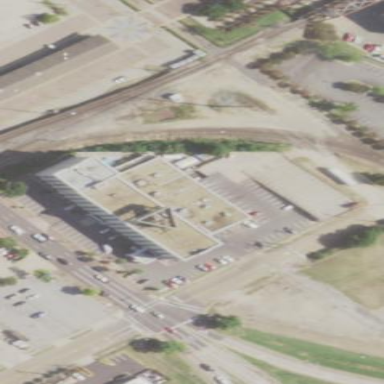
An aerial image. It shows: Hotel building.